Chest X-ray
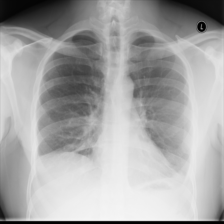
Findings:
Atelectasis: negative
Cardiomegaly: negative
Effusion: negative
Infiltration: negative
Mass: negative
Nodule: negative
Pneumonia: negative
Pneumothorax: negative
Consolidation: negative
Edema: negative
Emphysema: negative
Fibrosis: negative
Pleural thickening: positive
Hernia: negative